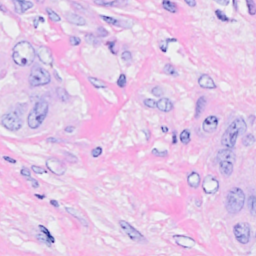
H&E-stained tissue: Breast